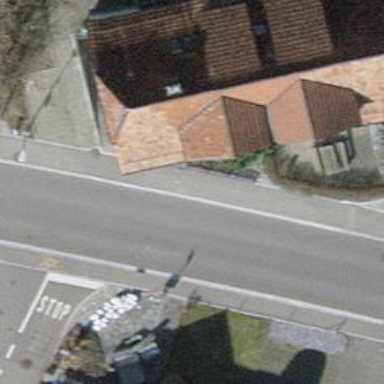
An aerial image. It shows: Bus stop with platform for public transport.